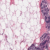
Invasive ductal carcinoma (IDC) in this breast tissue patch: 0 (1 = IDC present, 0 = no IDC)